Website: bh-photo
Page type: customer-info-address
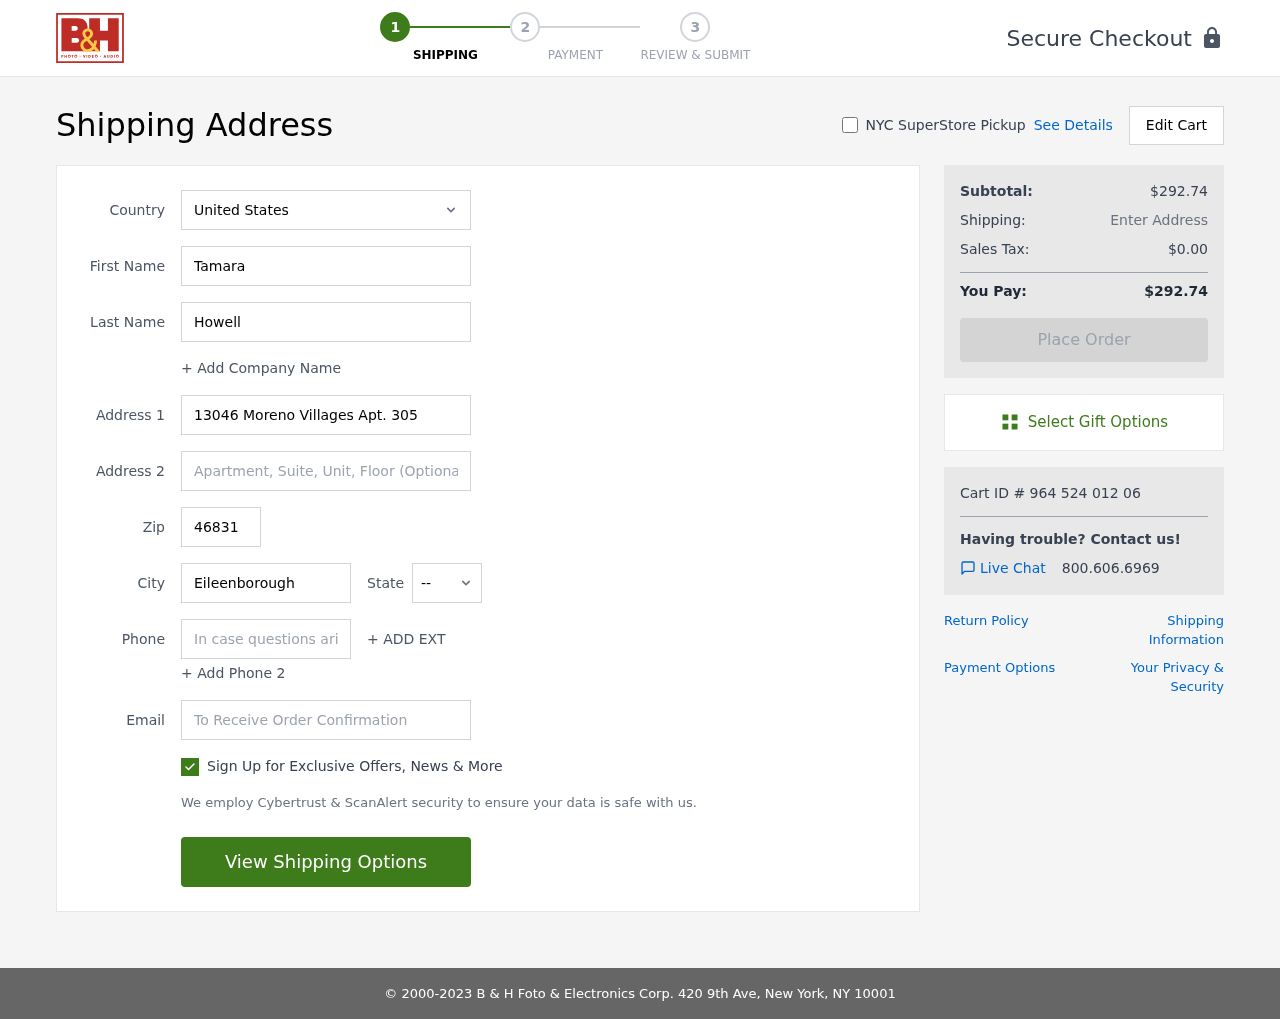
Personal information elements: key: PII_CITY
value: Eileenborough
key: PII_COUNTRY
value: United States
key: PII_EMAIL
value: tamara.howell@hotmail.com
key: PII_FIRSTNAME
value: Tamara
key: PII_LASTNAME
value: Howell
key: PII_PHONE
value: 7243110546
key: PII_POSTCODE
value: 46831
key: PII_STATE_ABBR
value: MO
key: PII_STREET
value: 13046 Moreno Villages Apt. 305
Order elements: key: ORDER_SUBTOTAL
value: $292.74
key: ORDER_TAX
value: $0.00
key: ORDER_TOTAL
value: $292.74
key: ORDER_ID
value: Cart ID # 964 524 012 06